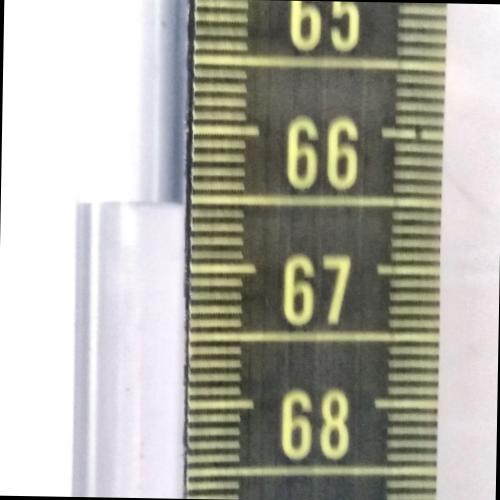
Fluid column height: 66.5 cm